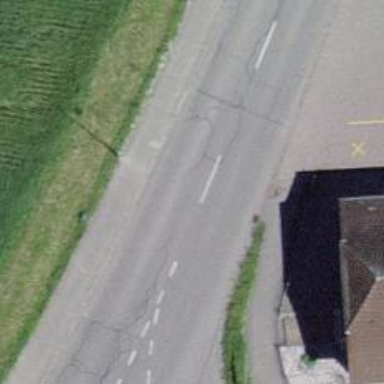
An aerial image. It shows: Tertiary road with sidewalks on both sides.